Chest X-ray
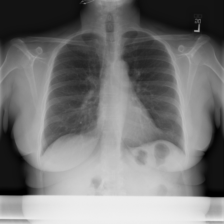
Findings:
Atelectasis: negative
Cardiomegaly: negative
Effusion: negative
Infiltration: negative
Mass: negative
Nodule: negative
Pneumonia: negative
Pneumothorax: negative
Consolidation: negative
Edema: negative
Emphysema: negative
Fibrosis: negative
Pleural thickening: negative
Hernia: negative